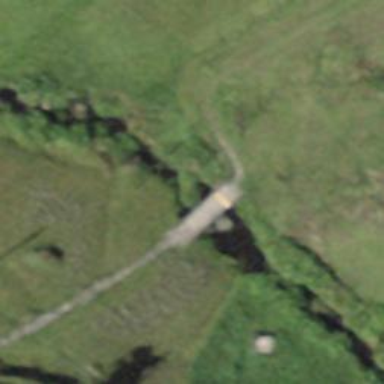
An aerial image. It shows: Path on bridge.